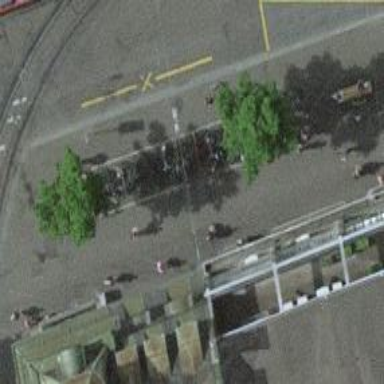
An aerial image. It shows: Bicycle parking area with bollards.